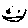
Label: smiley face